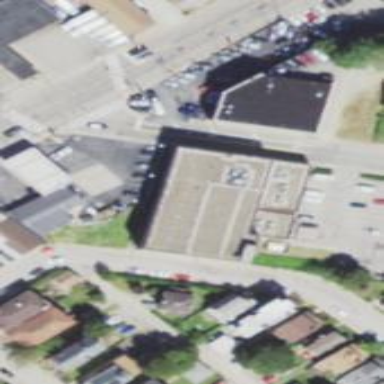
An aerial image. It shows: Service building.